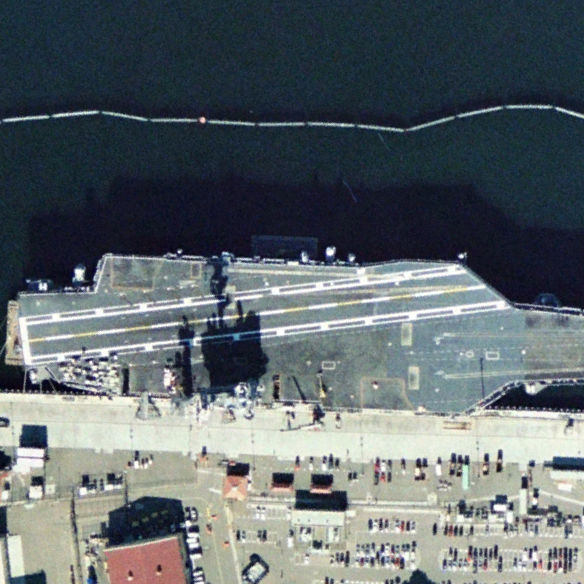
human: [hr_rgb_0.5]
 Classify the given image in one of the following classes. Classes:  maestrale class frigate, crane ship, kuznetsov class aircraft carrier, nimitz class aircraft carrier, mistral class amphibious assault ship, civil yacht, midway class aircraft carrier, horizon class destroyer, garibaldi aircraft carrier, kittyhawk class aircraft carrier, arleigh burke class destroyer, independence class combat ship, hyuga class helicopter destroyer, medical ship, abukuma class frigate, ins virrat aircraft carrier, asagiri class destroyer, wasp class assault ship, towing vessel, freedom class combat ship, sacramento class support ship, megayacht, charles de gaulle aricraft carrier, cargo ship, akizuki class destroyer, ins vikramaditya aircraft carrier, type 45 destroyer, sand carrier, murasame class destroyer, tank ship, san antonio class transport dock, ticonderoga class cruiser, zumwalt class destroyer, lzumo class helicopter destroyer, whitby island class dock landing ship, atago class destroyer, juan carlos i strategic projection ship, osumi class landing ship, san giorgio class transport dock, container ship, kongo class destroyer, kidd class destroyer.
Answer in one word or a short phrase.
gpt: Nimitz class aircraft carrier